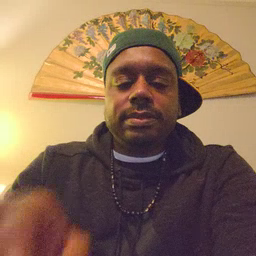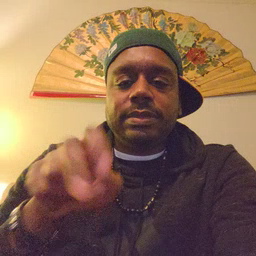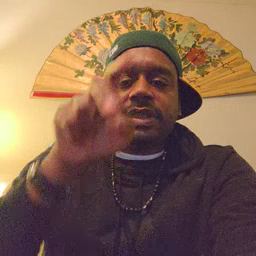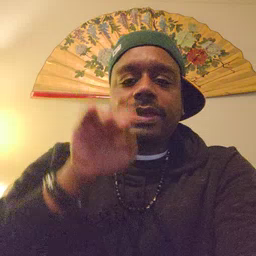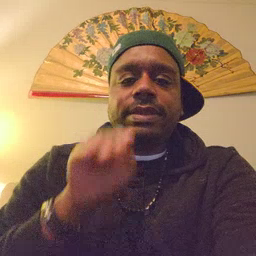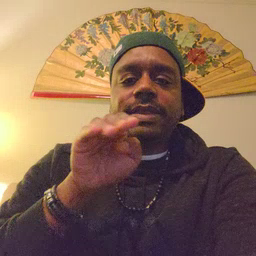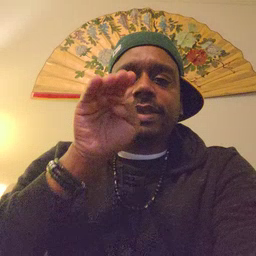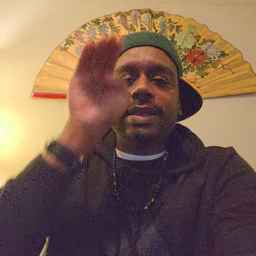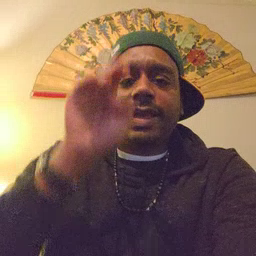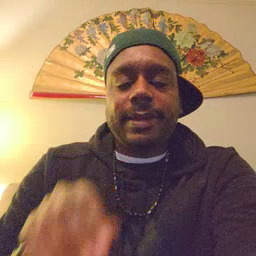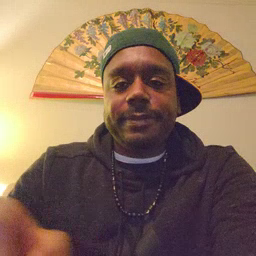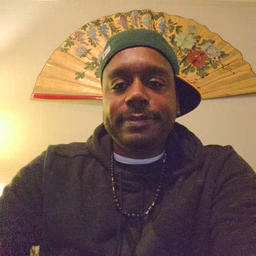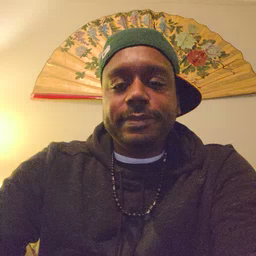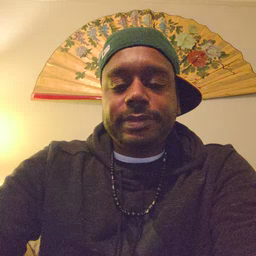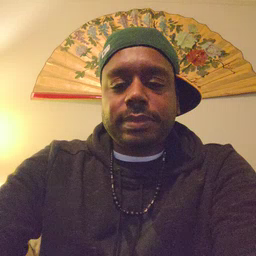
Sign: stairs